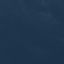
Land use / land cover class: SeaLake